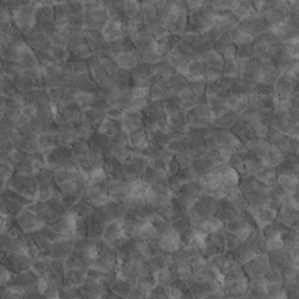
Label: non_frost